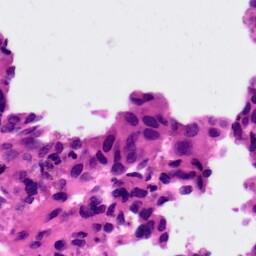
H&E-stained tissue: Ovarian